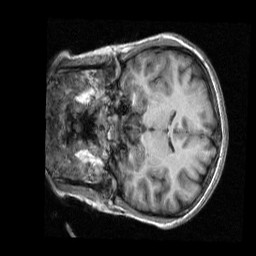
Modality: T1w
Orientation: coronal
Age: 23
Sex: female
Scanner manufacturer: siemens
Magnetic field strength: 3 T
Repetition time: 2.3 s
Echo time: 0.00298 s